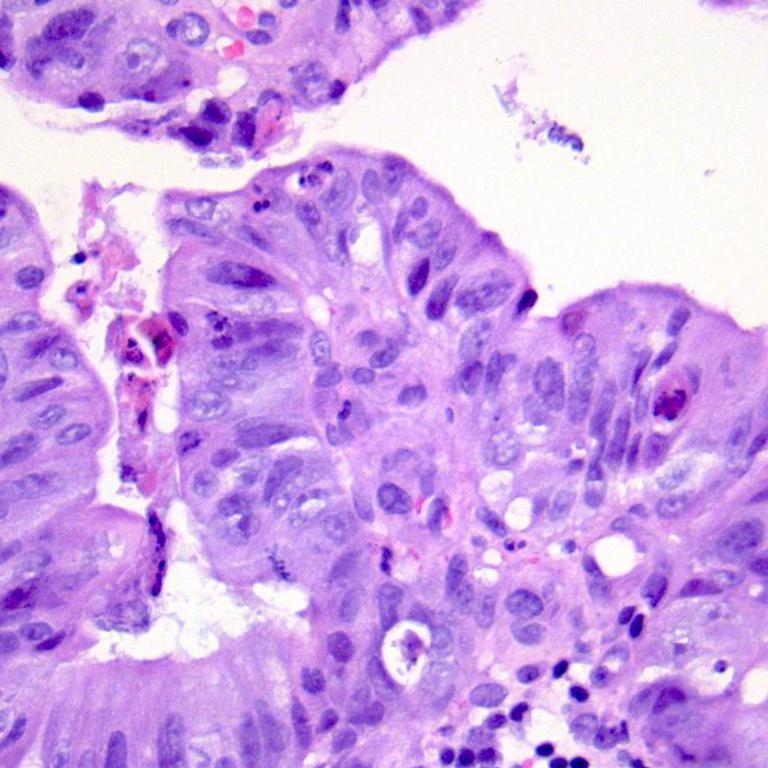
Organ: colon
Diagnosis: adenocarcinomas